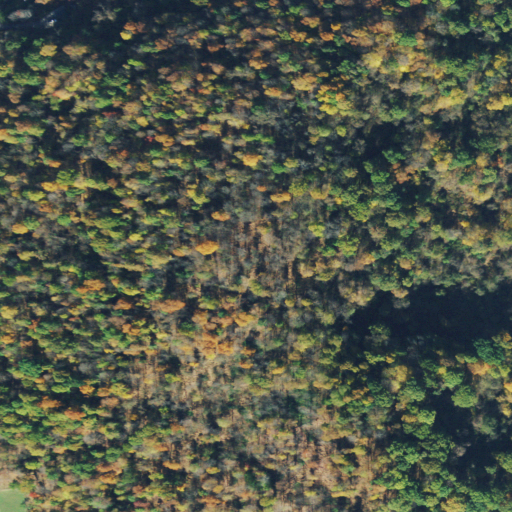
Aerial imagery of mountain in Ohio named Taylors Hill containing deciduous forest, mixed forest, open development, and grassland